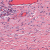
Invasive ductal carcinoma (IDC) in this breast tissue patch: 0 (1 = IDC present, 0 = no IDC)